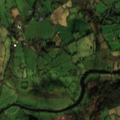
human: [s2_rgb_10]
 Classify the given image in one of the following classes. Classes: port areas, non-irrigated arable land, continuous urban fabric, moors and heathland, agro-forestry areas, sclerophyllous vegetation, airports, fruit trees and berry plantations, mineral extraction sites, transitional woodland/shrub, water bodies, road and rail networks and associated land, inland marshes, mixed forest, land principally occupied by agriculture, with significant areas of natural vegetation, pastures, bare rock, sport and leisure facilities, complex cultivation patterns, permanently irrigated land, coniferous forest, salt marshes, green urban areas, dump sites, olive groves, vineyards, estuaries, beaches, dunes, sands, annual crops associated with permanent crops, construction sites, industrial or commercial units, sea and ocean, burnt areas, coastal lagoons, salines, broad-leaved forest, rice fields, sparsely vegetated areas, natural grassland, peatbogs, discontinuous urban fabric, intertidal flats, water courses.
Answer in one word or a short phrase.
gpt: pastures, land principally occupied by agriculture, with significant areas of natural vegetation